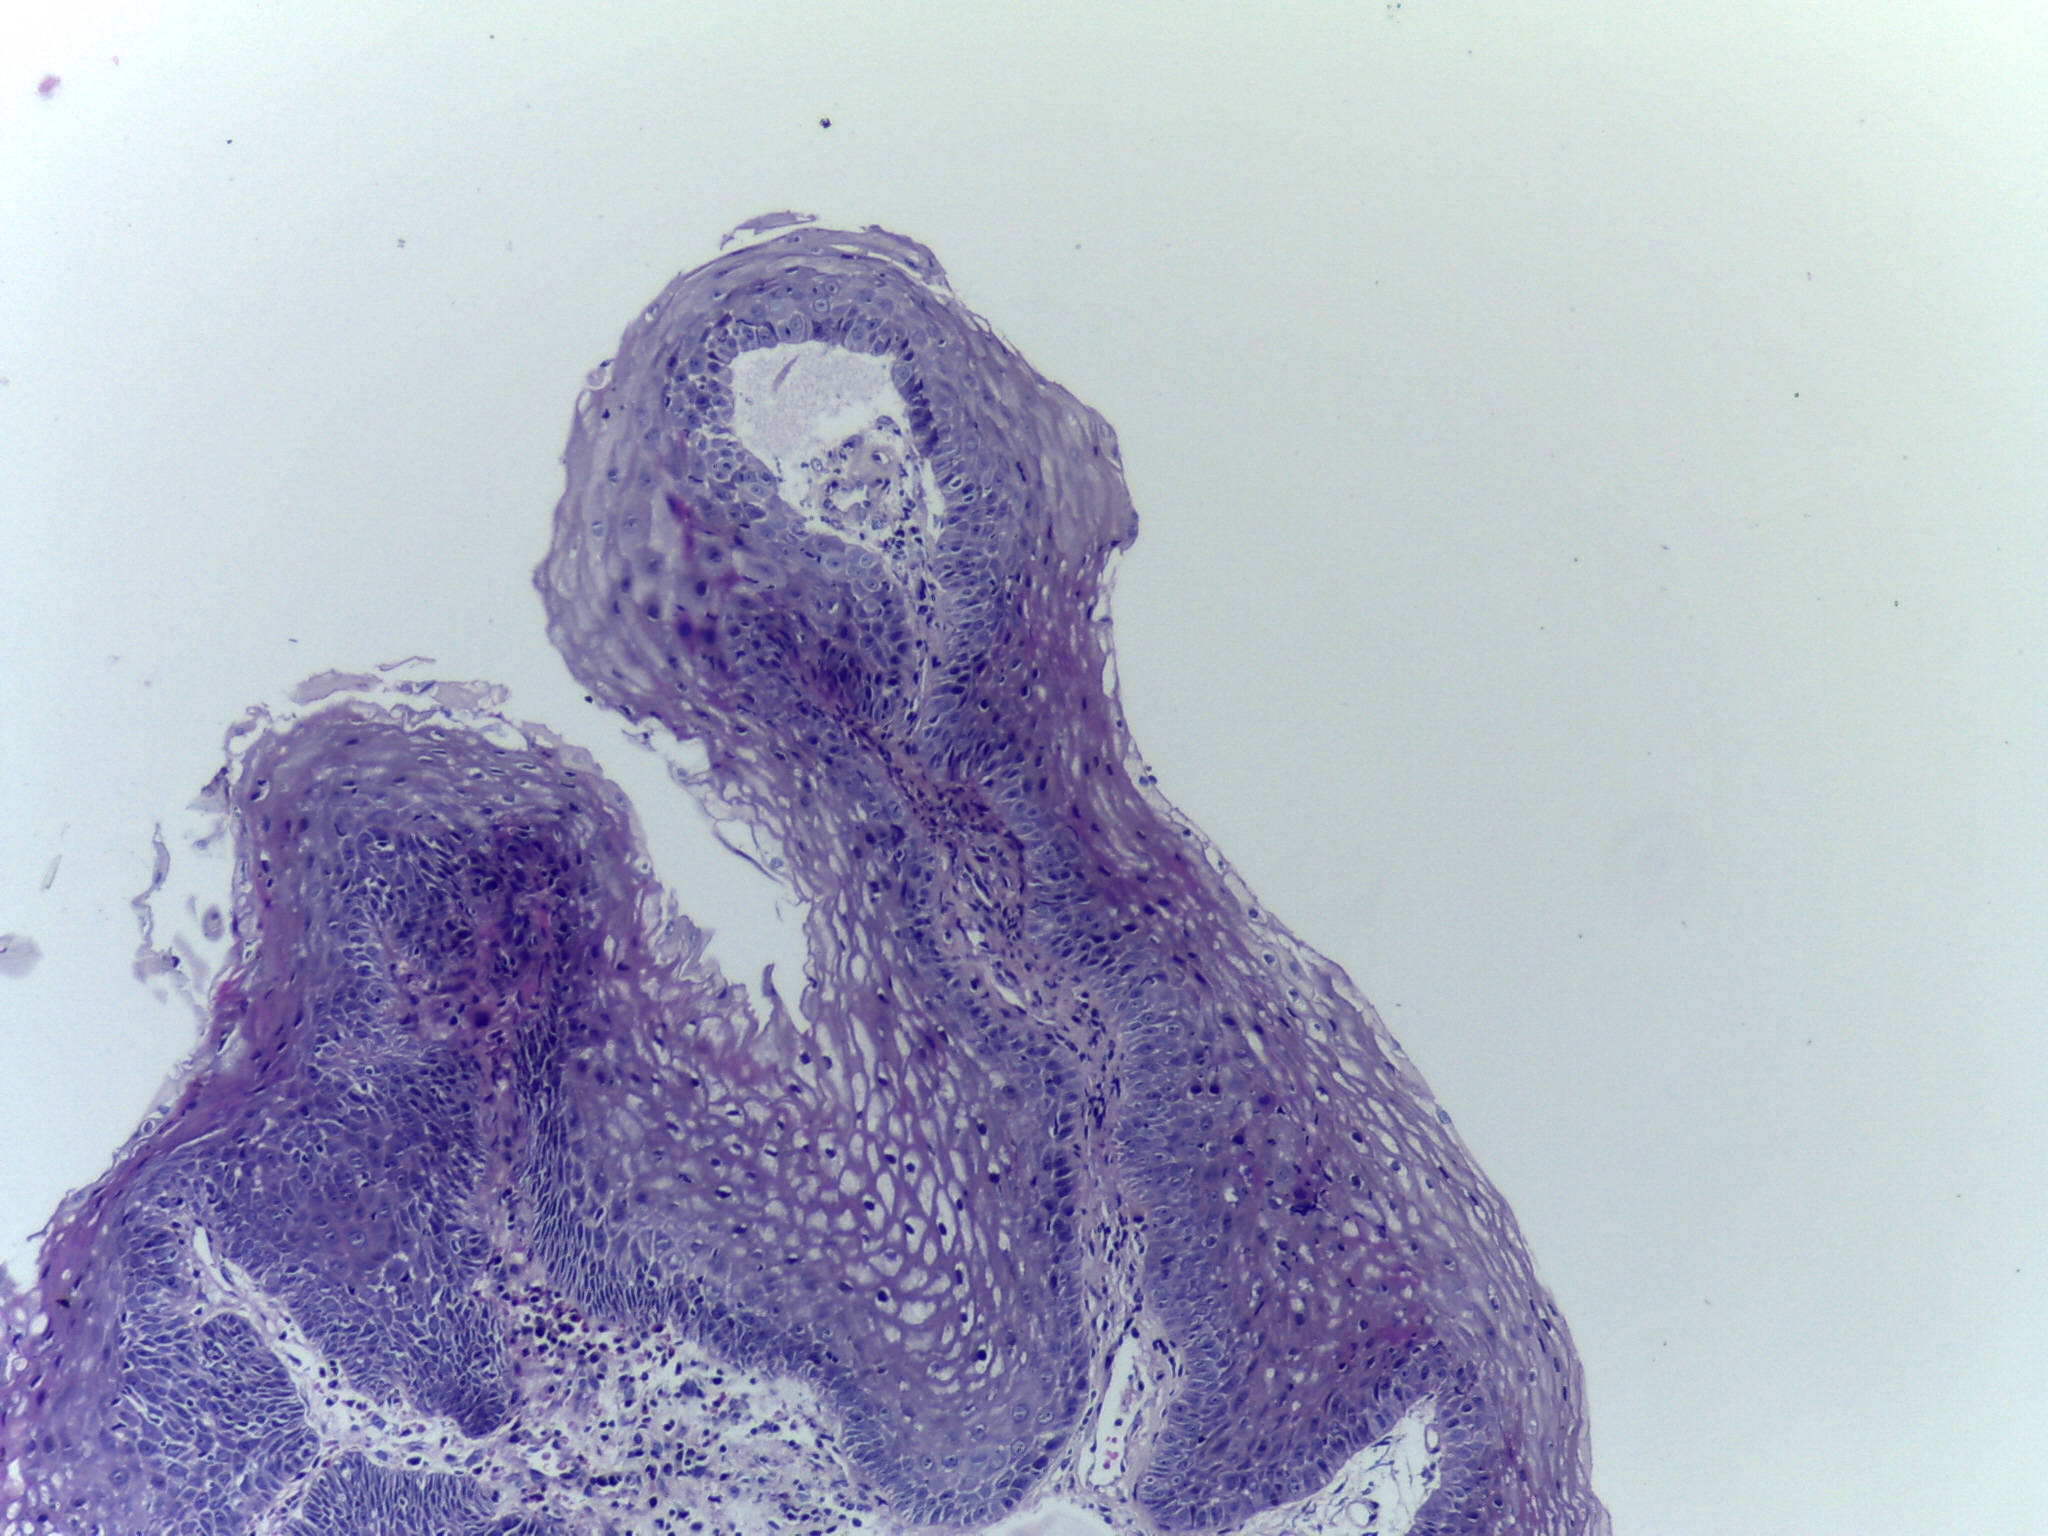
Diagnosis: Normal